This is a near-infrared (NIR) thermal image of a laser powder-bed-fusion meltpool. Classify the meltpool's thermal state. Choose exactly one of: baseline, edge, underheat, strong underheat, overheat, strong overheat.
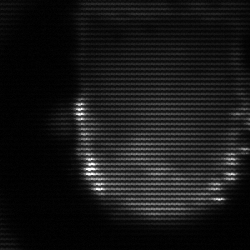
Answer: baseline